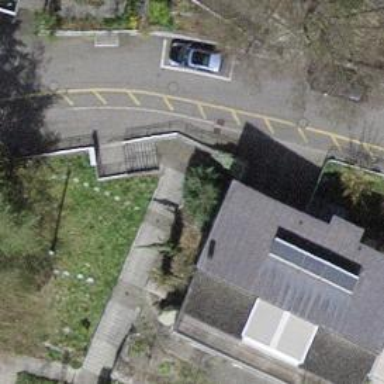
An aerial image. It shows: Set of concrete steps.